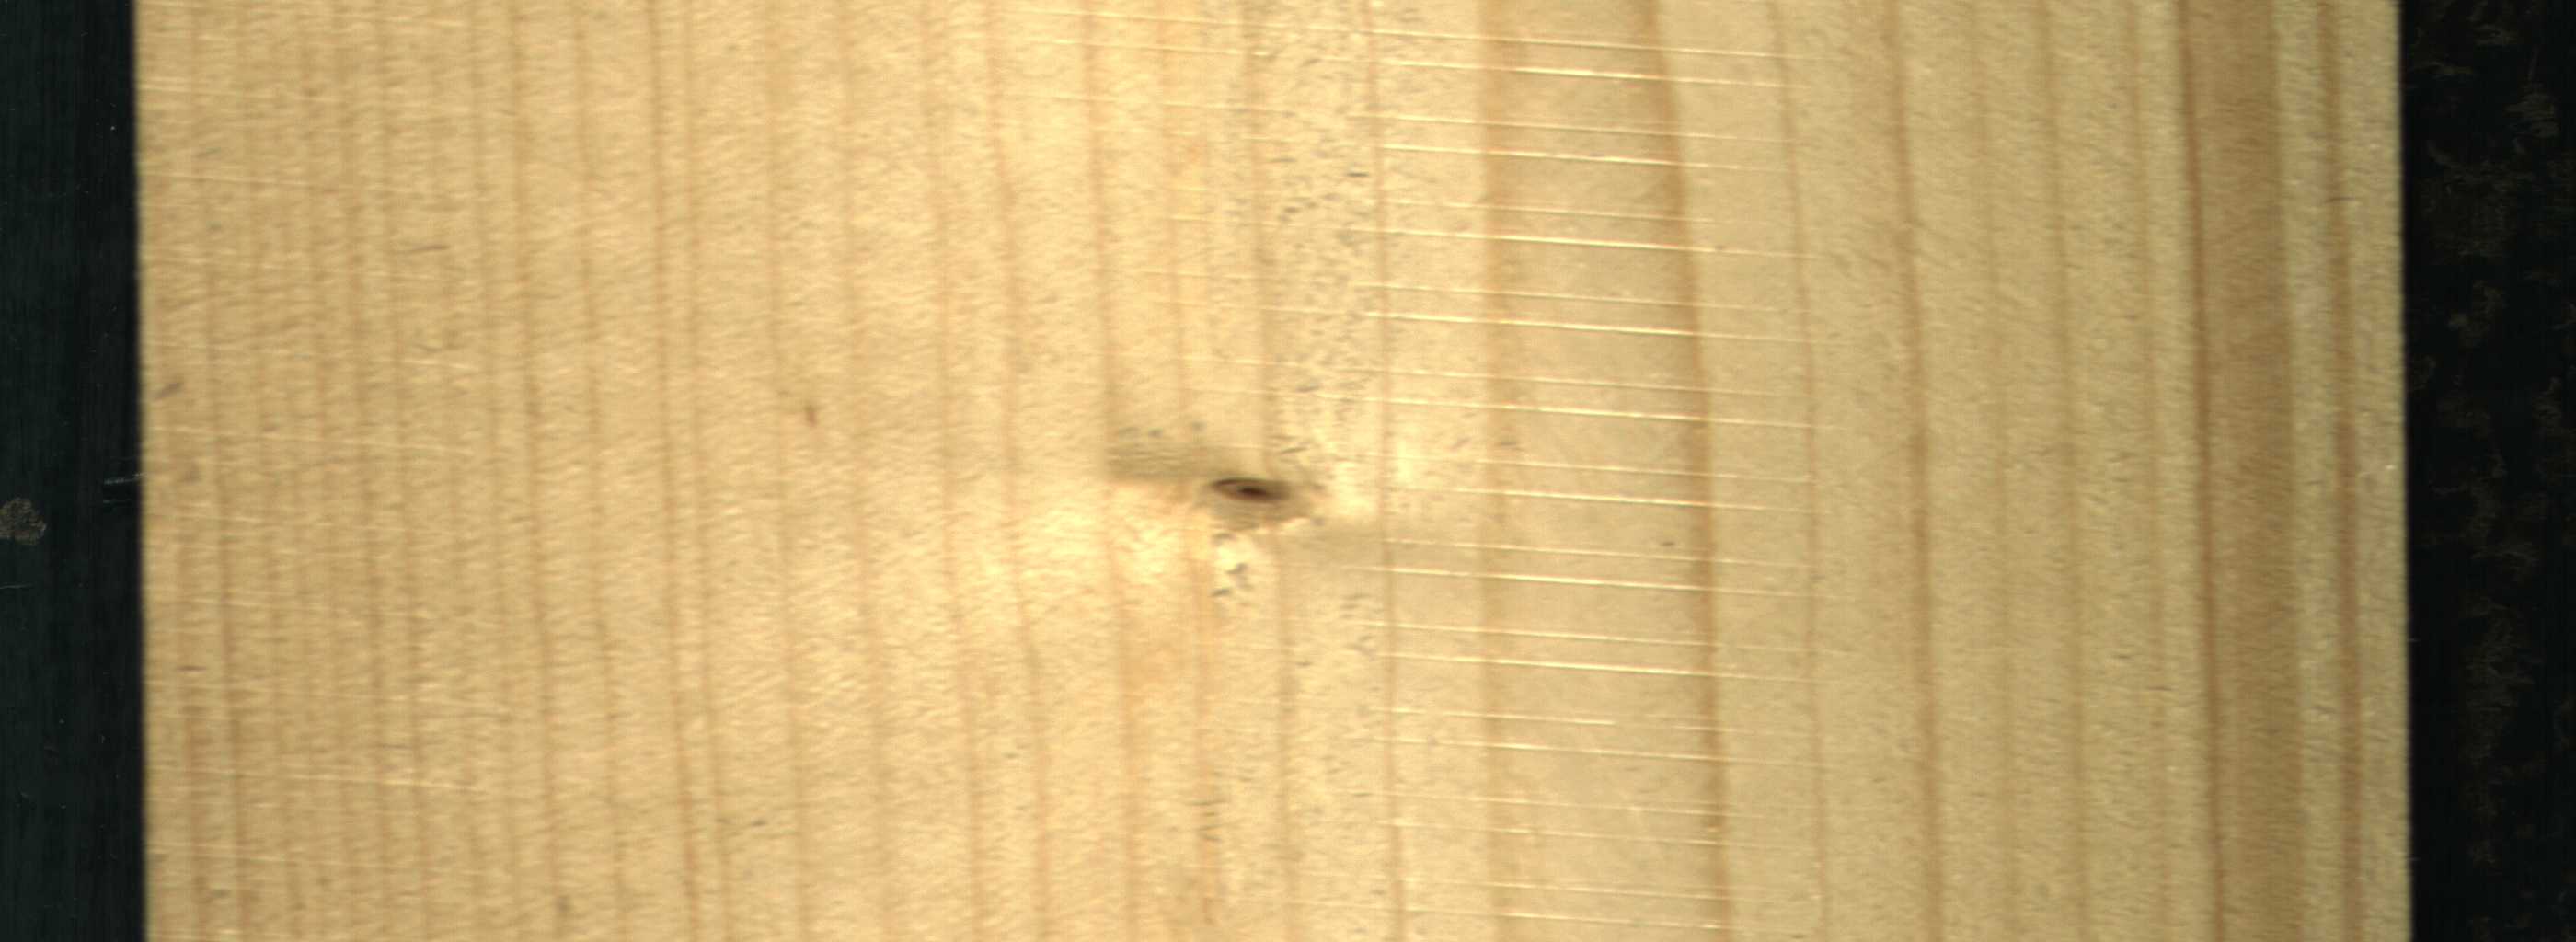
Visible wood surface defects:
Live_Knot